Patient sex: F
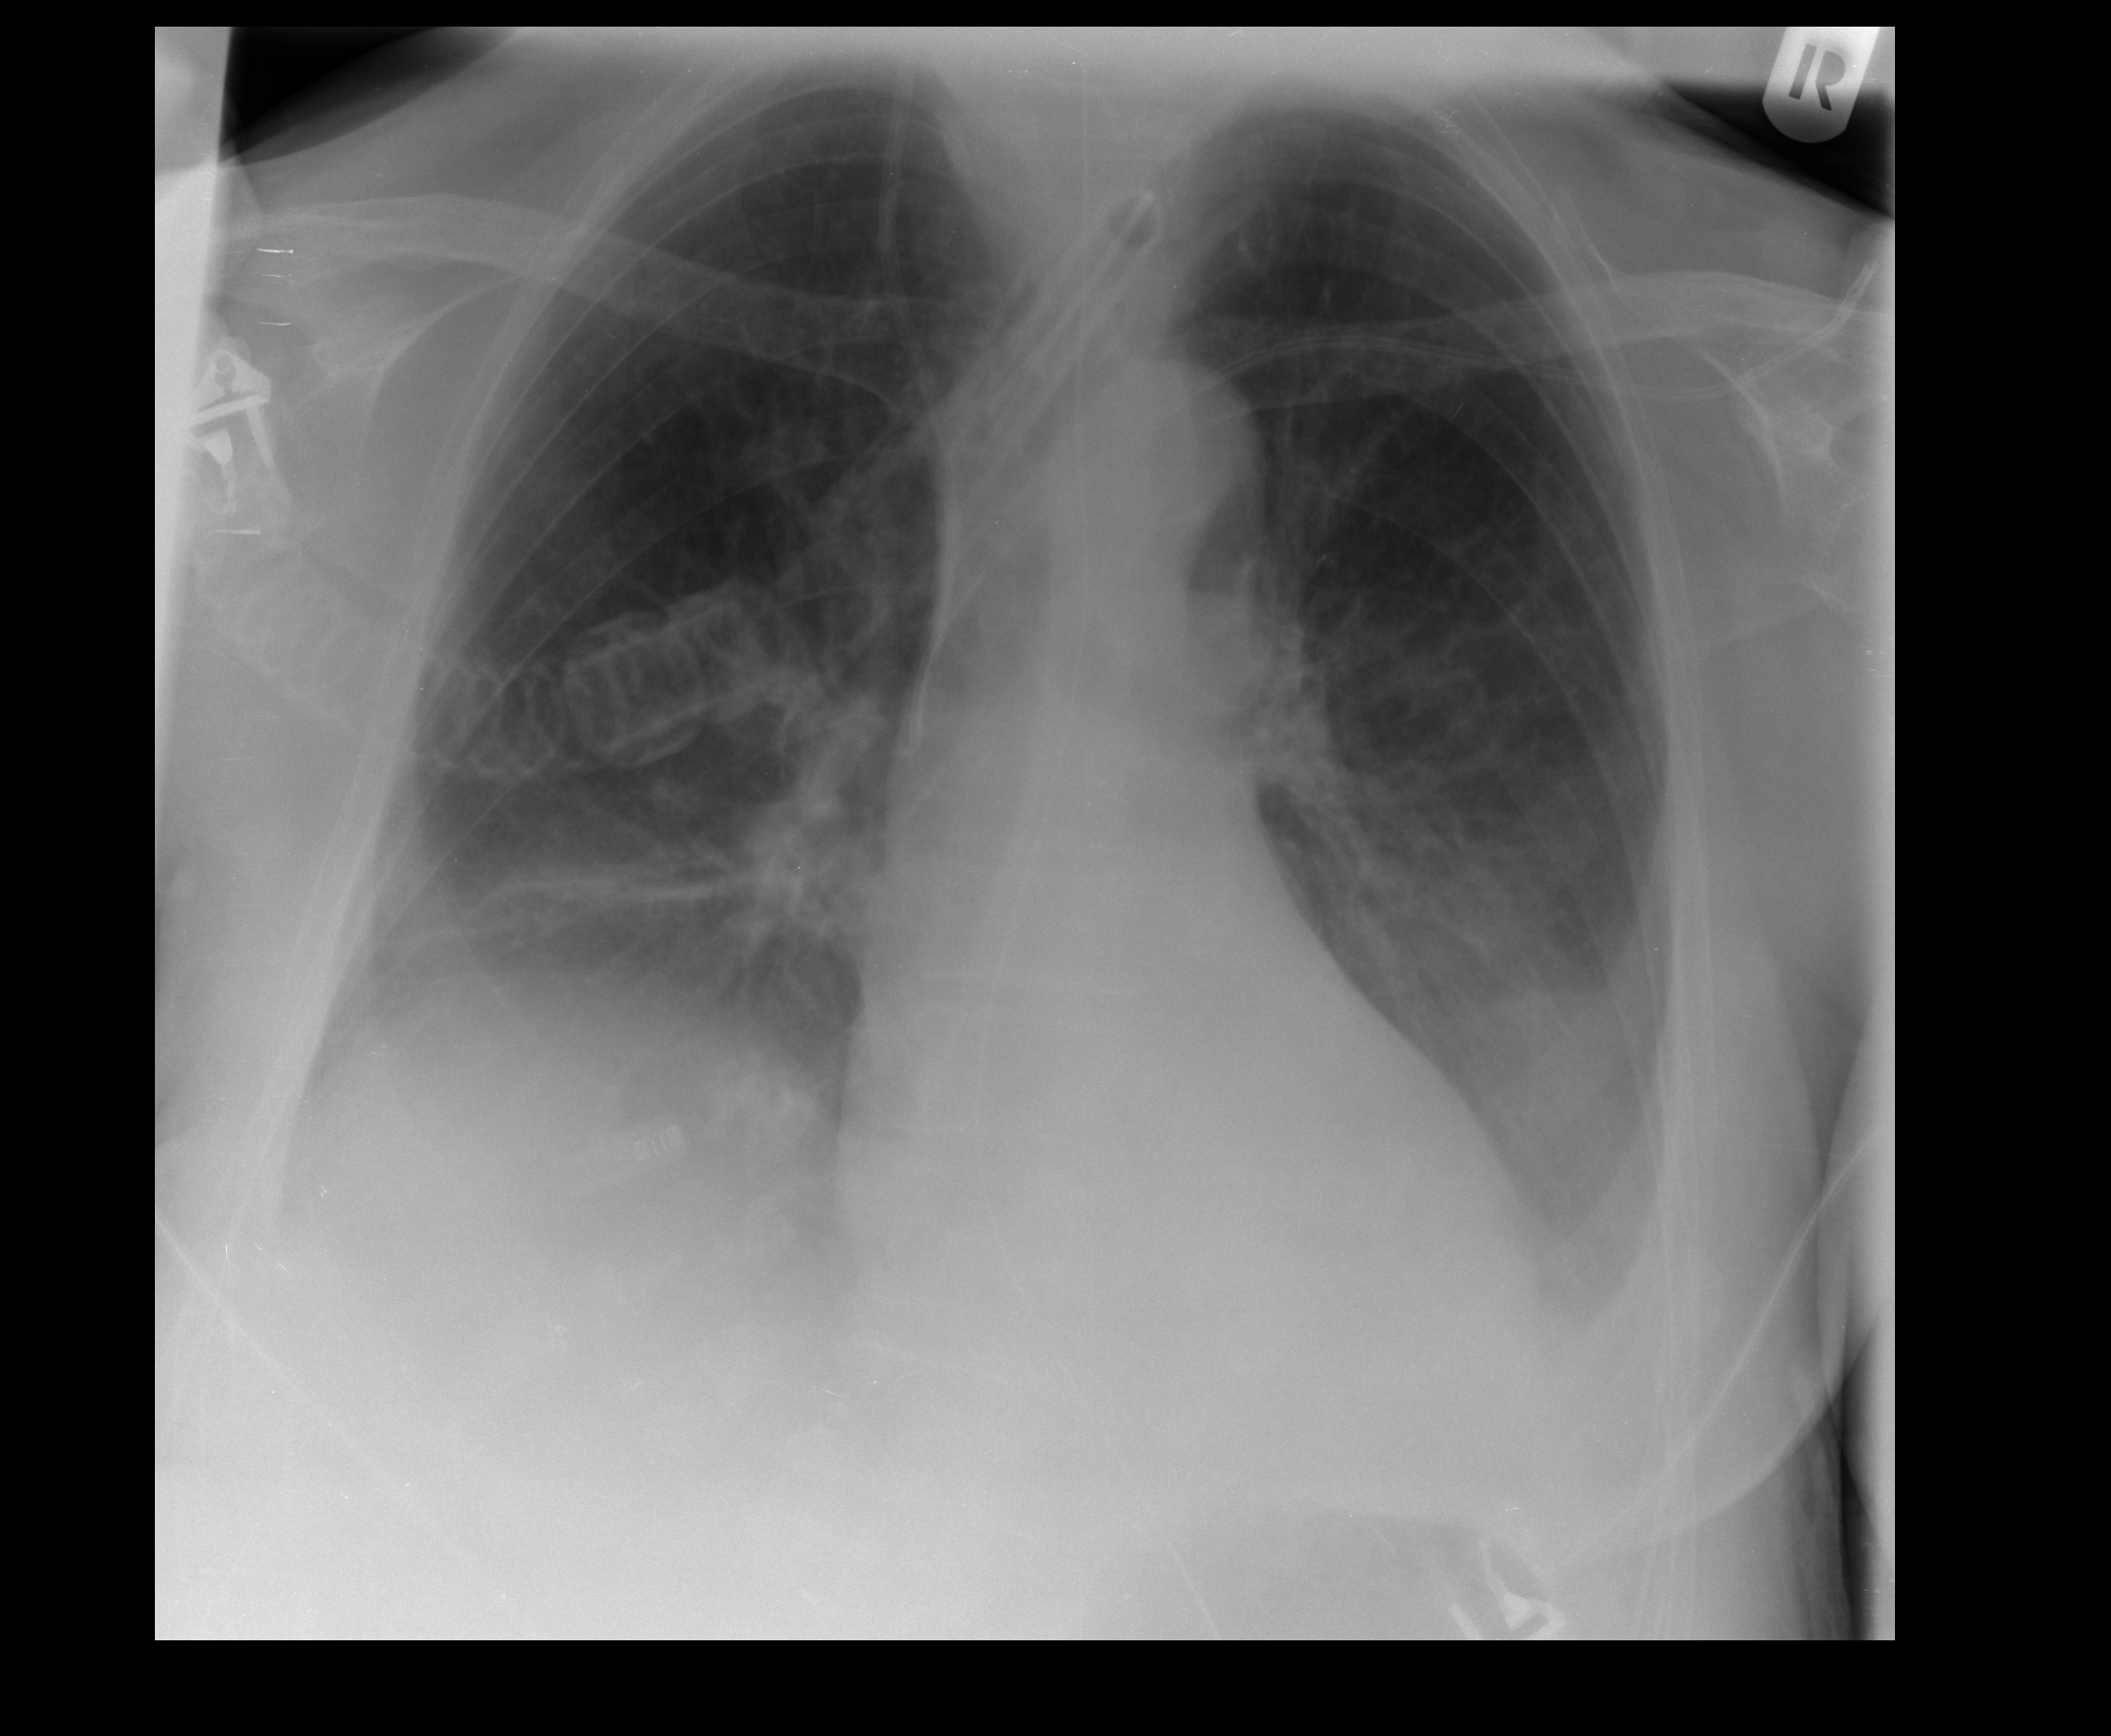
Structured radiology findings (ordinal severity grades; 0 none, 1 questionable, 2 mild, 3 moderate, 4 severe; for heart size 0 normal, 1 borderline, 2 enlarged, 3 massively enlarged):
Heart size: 1
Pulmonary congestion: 1
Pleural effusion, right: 2
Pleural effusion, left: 2
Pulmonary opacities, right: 0
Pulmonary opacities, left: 0
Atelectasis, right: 2
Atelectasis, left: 2